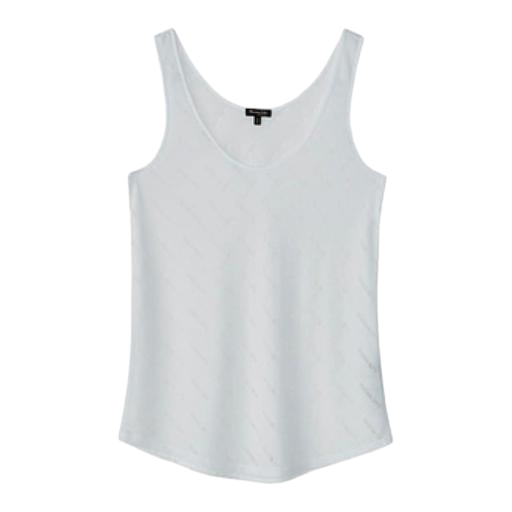
women's sleeveless jacquard tank, white signal jersey tank, white printed tank top, white background